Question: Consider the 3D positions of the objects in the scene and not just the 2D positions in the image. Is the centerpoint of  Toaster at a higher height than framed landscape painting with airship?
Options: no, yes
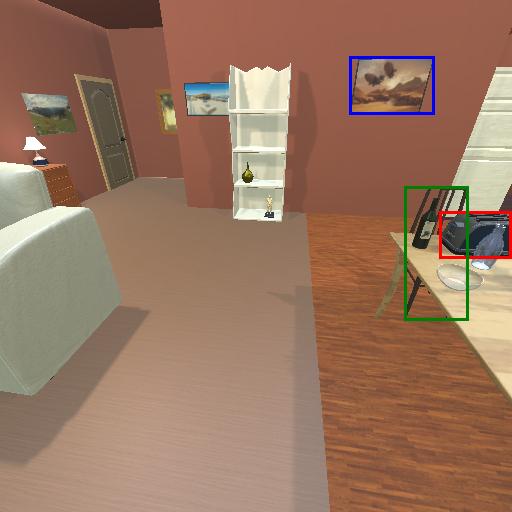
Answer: no